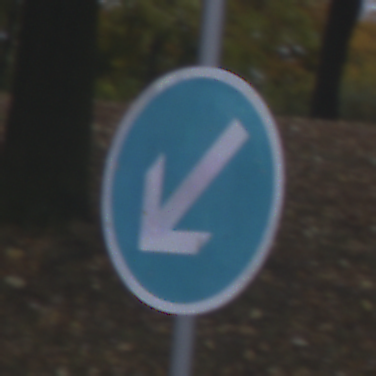
Verkehrszeichen: VorgeschriebeneVorbeifahrtLinks
Umgebung: Outdoor, Urban
Tageszeit: MorningAfternoon
Wetter: Overcast
Licht: Natural
Jahreszeit: NotSpecified
Kontrast: LowContrast